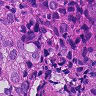
Metastatic tissue present: yes